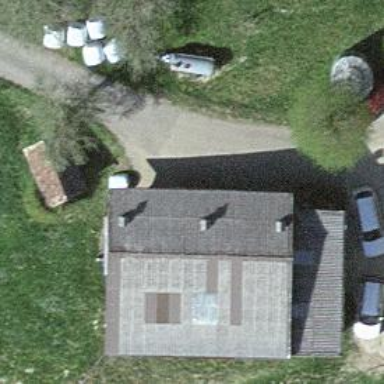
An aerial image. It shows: Sty building.